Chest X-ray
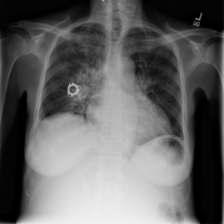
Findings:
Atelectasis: negative
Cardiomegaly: negative
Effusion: negative
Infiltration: positive
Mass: negative
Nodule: negative
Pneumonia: negative
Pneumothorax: negative
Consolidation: negative
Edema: negative
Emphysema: negative
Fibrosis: negative
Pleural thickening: negative
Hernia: negative